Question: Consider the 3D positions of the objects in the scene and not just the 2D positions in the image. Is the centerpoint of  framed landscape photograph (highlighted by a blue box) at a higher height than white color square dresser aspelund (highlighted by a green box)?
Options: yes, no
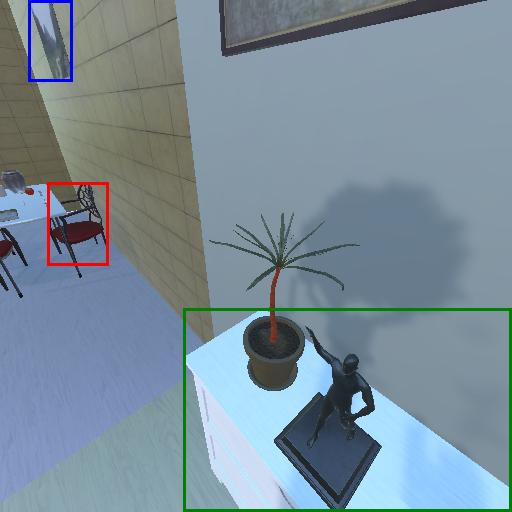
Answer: yes